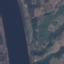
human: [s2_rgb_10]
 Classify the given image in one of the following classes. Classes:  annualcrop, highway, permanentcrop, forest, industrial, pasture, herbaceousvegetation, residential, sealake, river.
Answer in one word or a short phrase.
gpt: River